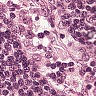
Metastatic tissue present: no